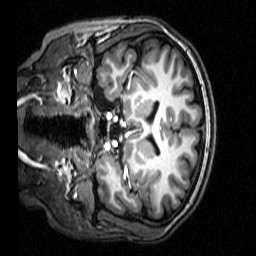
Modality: T1w
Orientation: coronal